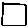
Label: square